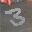
Label: 3